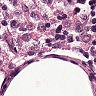
Metastatic tissue present: no